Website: ulta-beauty
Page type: billing-address
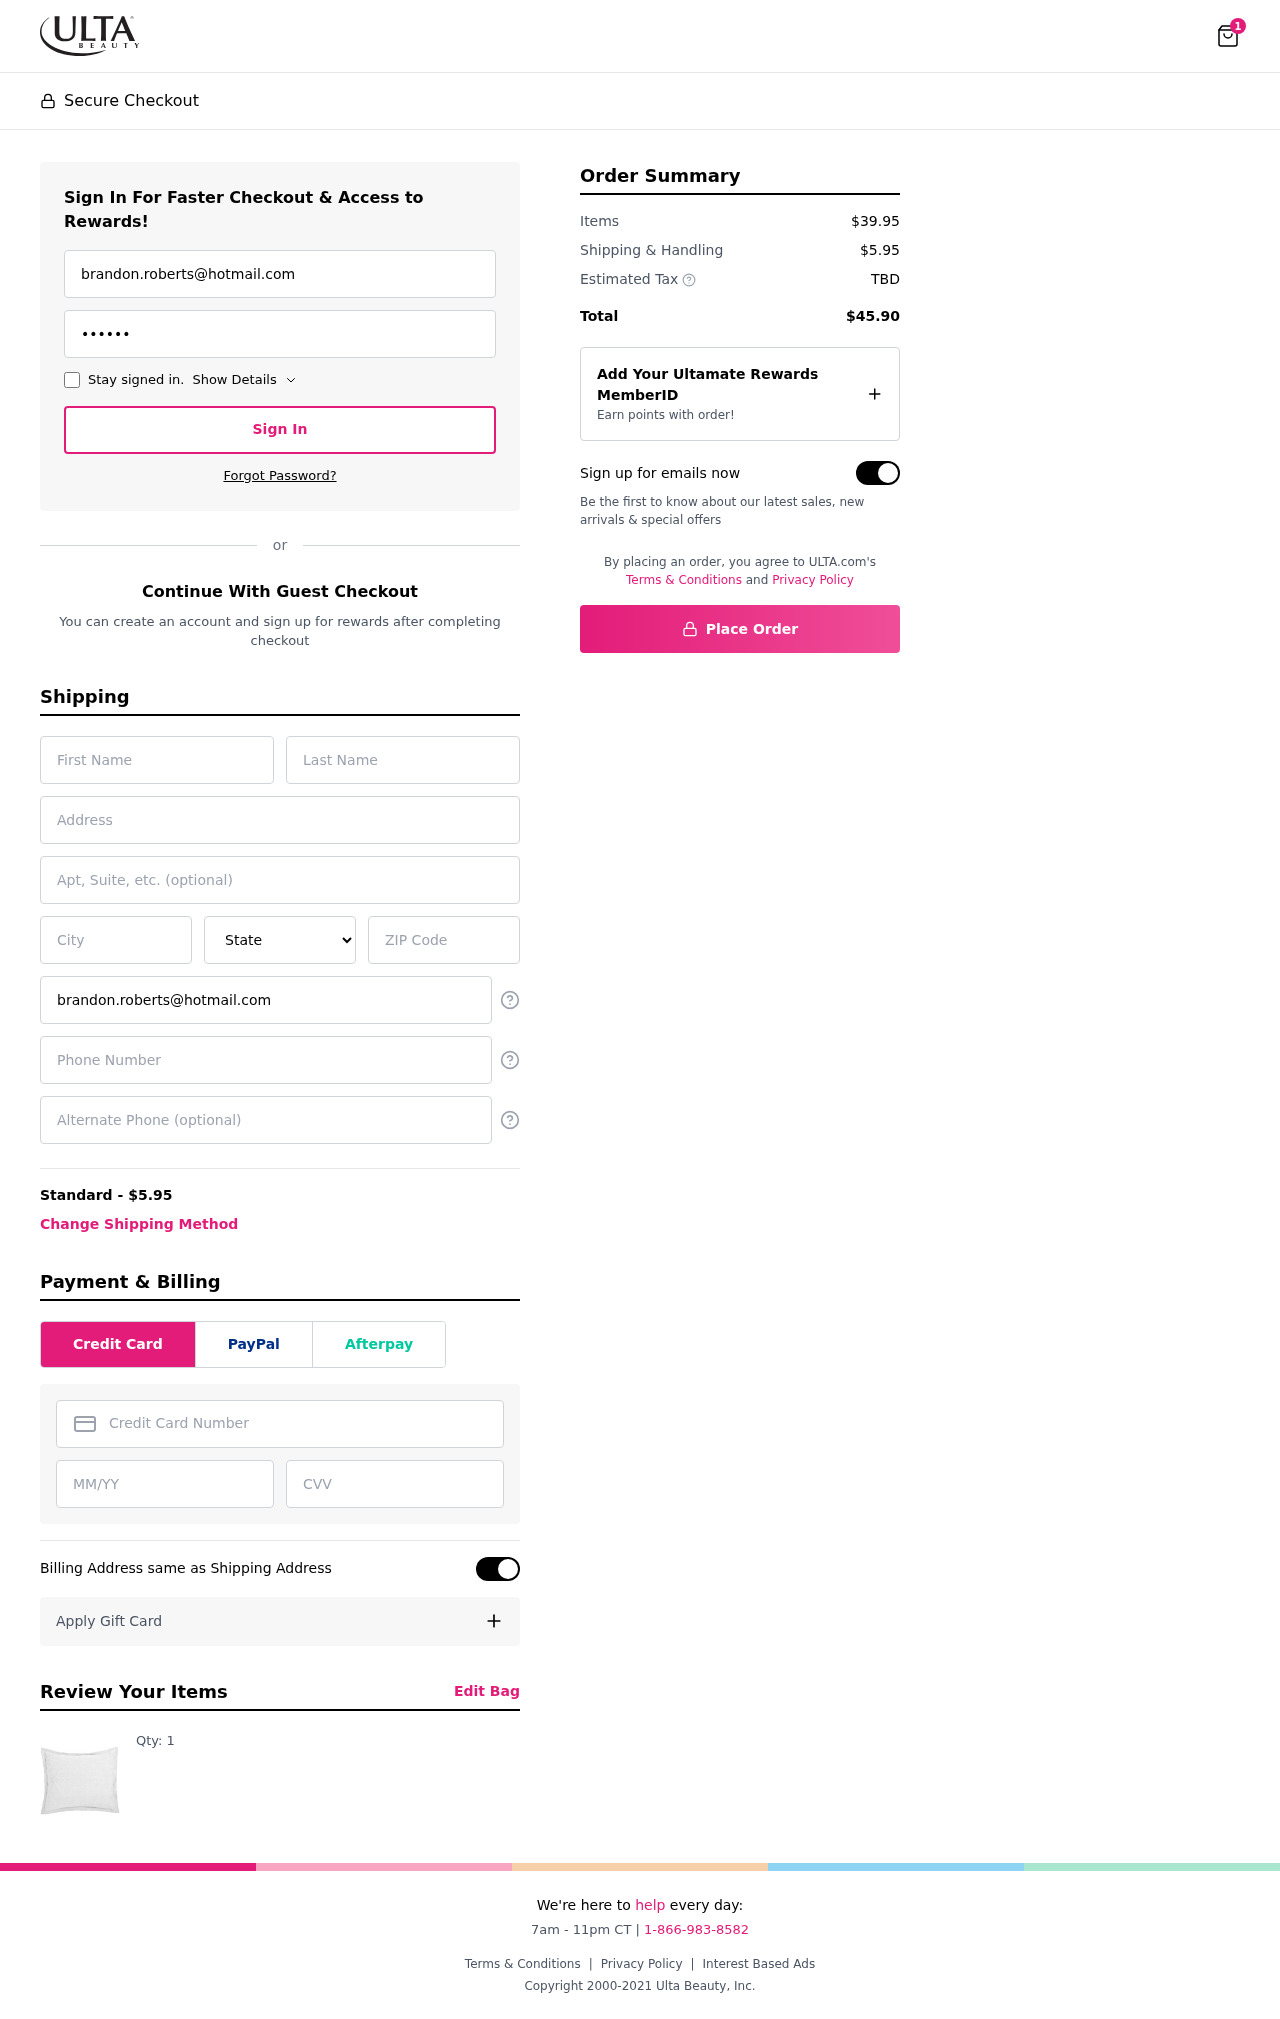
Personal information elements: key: PII_STATE
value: New York
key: PII_EMAIL
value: brandon.roberts@hotmail.com
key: PII_FIRSTNAME
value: Brandon
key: PII_LASTNAME
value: Roberts
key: PII_STREET
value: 9100 Gabriel Branch Suite 194
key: PII_CITY
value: Espinozamouth
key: PII_POSTCODE
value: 52537
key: PII_PHONE
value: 7108667334
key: PII_CARD_NUMBER
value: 6537 8310 4806 6390
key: PII_CARD_EXPIRY
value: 08/28
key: PII_CARD_CVV
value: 119
Product elements: key: PRODUCT1_QUANTITY
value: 1
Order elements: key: ORDER_NUM_ITEMS
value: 1
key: ORDER_SHIPPING_COST
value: $5.95
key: ORDER_SUBTOTAL
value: $39.95
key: ORDER_TOTAL
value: $45.90